Question: I want to move the
'EditText'
most side. Now the cursor is blinking at the center of 'EditText'.
'''
<EditText
android:id="@+id/mytext"
android:layout_width="fill_parent"
android:layout_height="fill_parent"
android:layout_marginBottom="10dp"
android:layout_marginTop="15dp"
android:gravity="center"
android:inputType="textMultiLine|textCapSentences"
android:lines="5"
android:textSize="12dp" >
'''

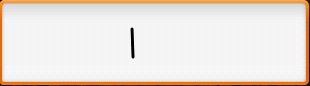
Answer: You are using 'android:gravity="center"' instead you have to use 'android:gravity="left"'